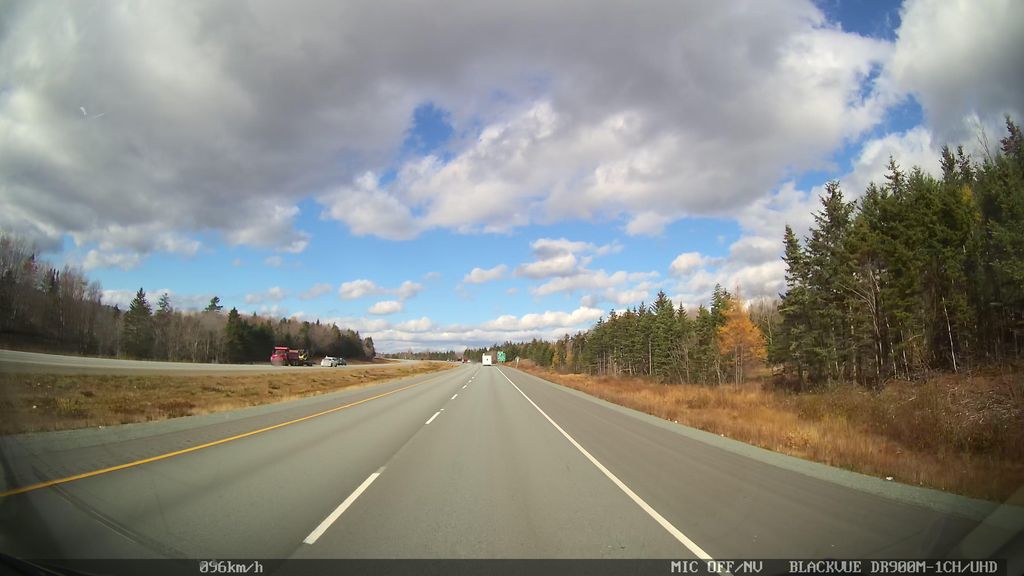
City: halifax